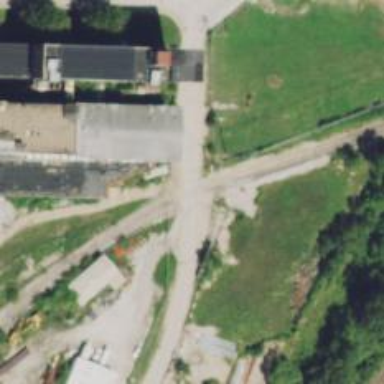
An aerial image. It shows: Level crossing with saltire marking.